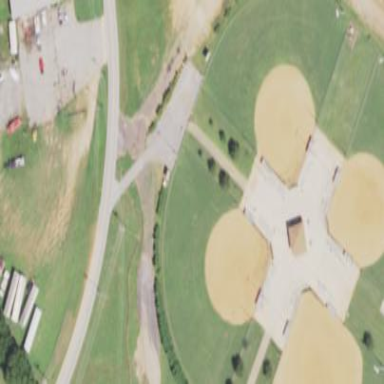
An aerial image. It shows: Softball pitch for leisure land activities.